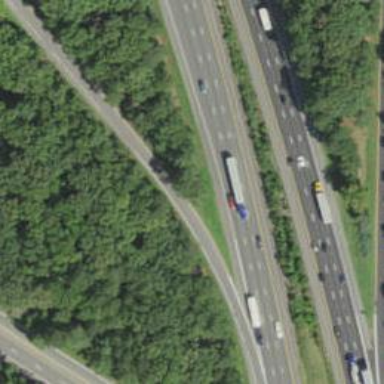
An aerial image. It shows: Motorway link.